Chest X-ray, AP view. Patient: 83 years old, sex F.
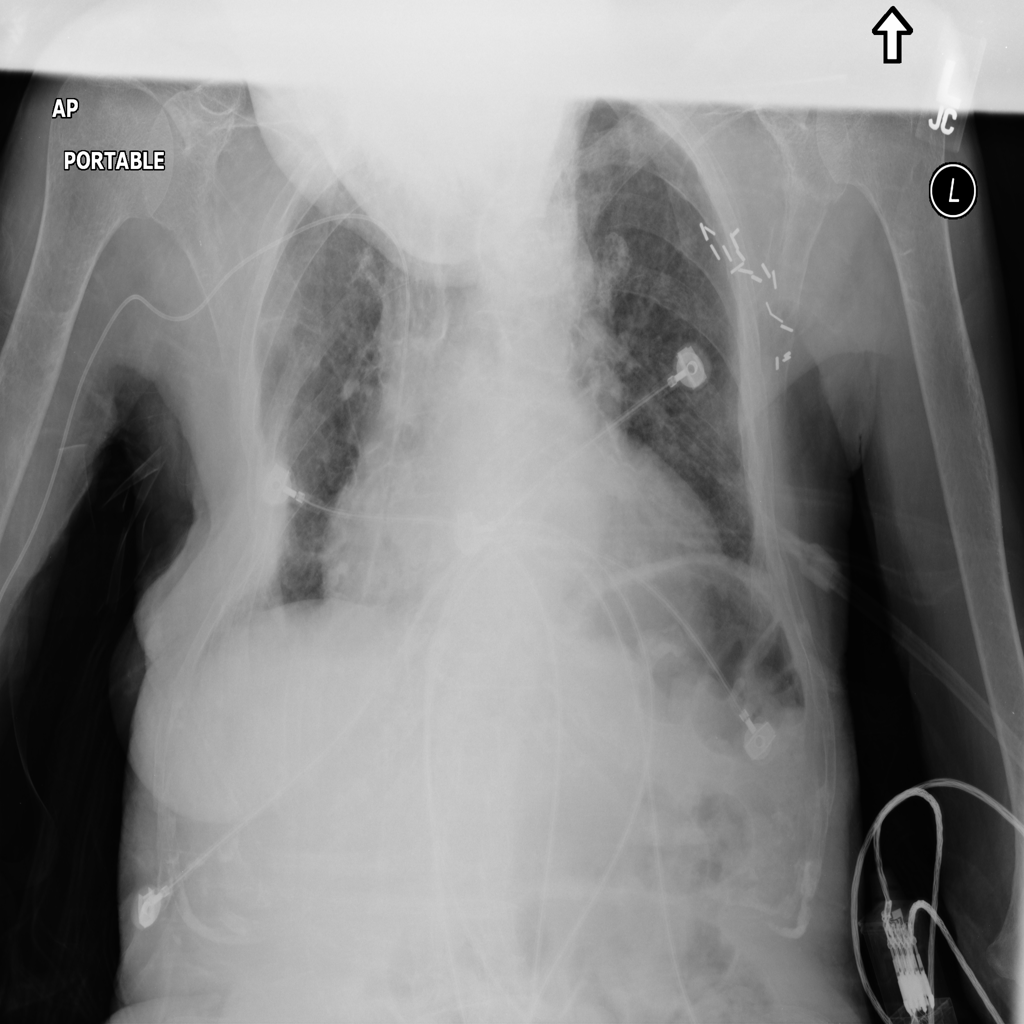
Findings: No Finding